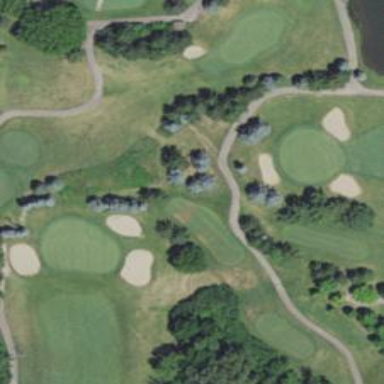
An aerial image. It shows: Golf cartpath that is also road path.